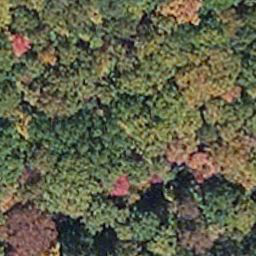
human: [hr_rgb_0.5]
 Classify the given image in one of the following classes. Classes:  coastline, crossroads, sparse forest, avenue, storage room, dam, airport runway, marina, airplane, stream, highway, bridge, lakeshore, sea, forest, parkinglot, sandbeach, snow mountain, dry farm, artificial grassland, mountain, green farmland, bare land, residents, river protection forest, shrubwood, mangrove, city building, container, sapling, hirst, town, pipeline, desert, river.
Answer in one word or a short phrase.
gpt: mangrove